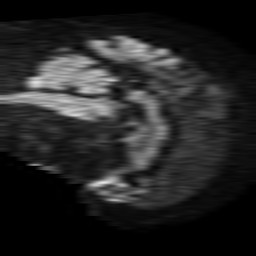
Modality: TRACE
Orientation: sagittal
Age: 79
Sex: male
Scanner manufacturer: philips
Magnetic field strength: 1.5 T
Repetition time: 4.6 s
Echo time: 0.08517 s